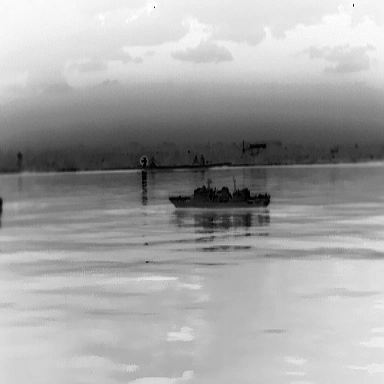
There is a warship in the infrared image.